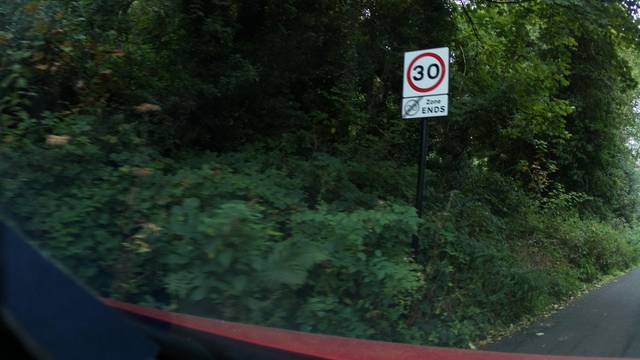
Region: United Kingdom
Coordinates: 56.126, -3.949